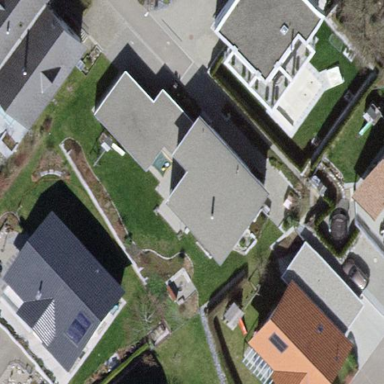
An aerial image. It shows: Detached building with skillion roof shape.